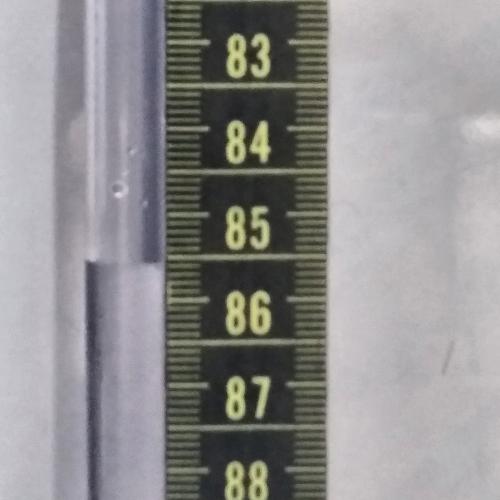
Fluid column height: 85.5 cm